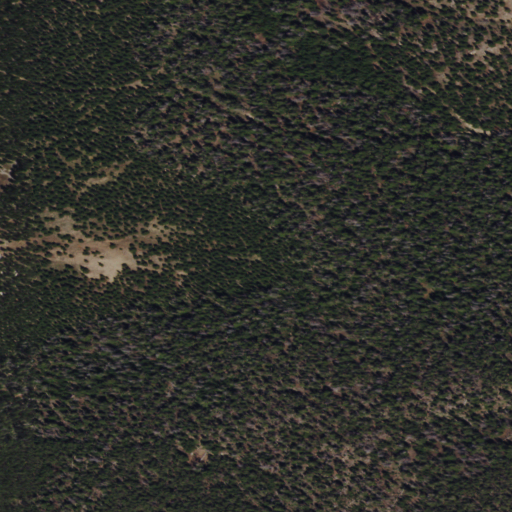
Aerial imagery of plain(s) in Wyoming named Deer Park containing evergreen forest and shrub